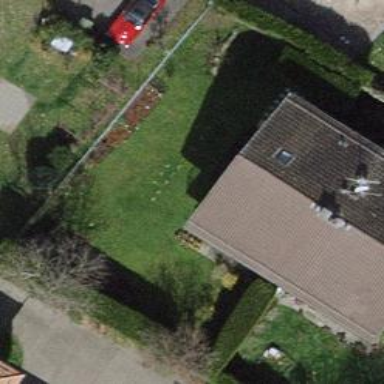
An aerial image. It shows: Garden surrounded by fence.